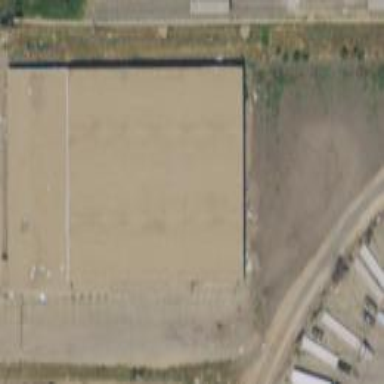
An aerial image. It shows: Industrial building.